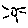
Label: sun